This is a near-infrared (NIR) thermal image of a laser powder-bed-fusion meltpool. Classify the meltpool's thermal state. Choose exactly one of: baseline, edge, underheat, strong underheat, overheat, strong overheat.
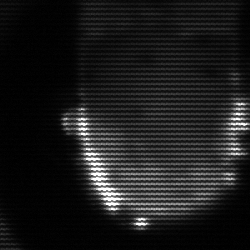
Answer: baseline